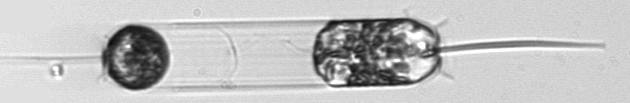
Label: Ditylum_brightwellii